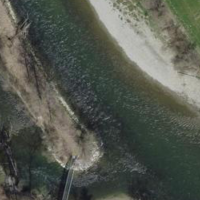
EUNIS habitat code: 15
Species observed at this site:
Prunus padus